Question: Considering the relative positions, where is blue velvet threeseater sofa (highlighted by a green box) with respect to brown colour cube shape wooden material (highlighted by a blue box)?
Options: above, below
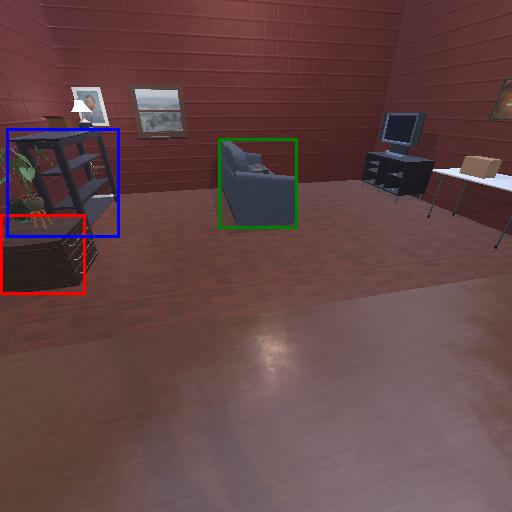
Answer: above